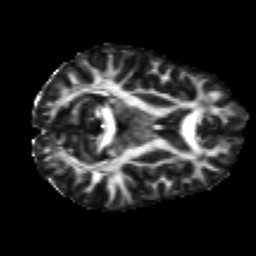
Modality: FA
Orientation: axial
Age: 27
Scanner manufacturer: siemens
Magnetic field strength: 3 T
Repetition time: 4.52 s
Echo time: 0.084 s